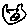
Label: cat